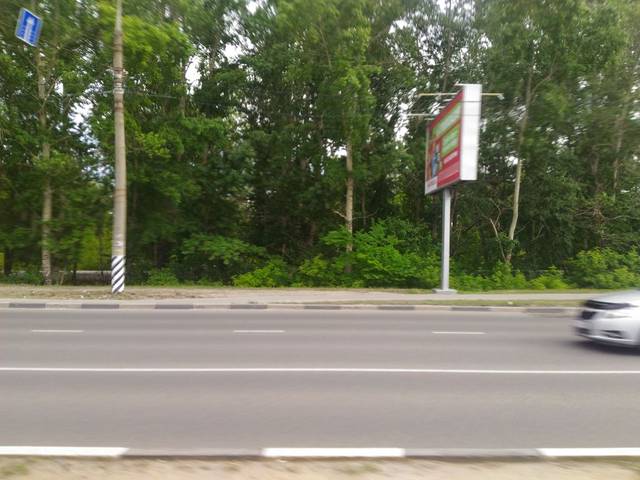
Region: Russia
Coordinates: 54.306, 48.361